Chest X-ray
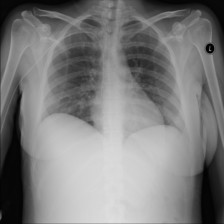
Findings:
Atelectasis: negative
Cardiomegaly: negative
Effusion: negative
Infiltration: negative
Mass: negative
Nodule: negative
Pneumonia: negative
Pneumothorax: negative
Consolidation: negative
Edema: negative
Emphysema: negative
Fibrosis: negative
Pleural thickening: negative
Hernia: negative